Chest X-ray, PA view. Patient: 53 years old, sex M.
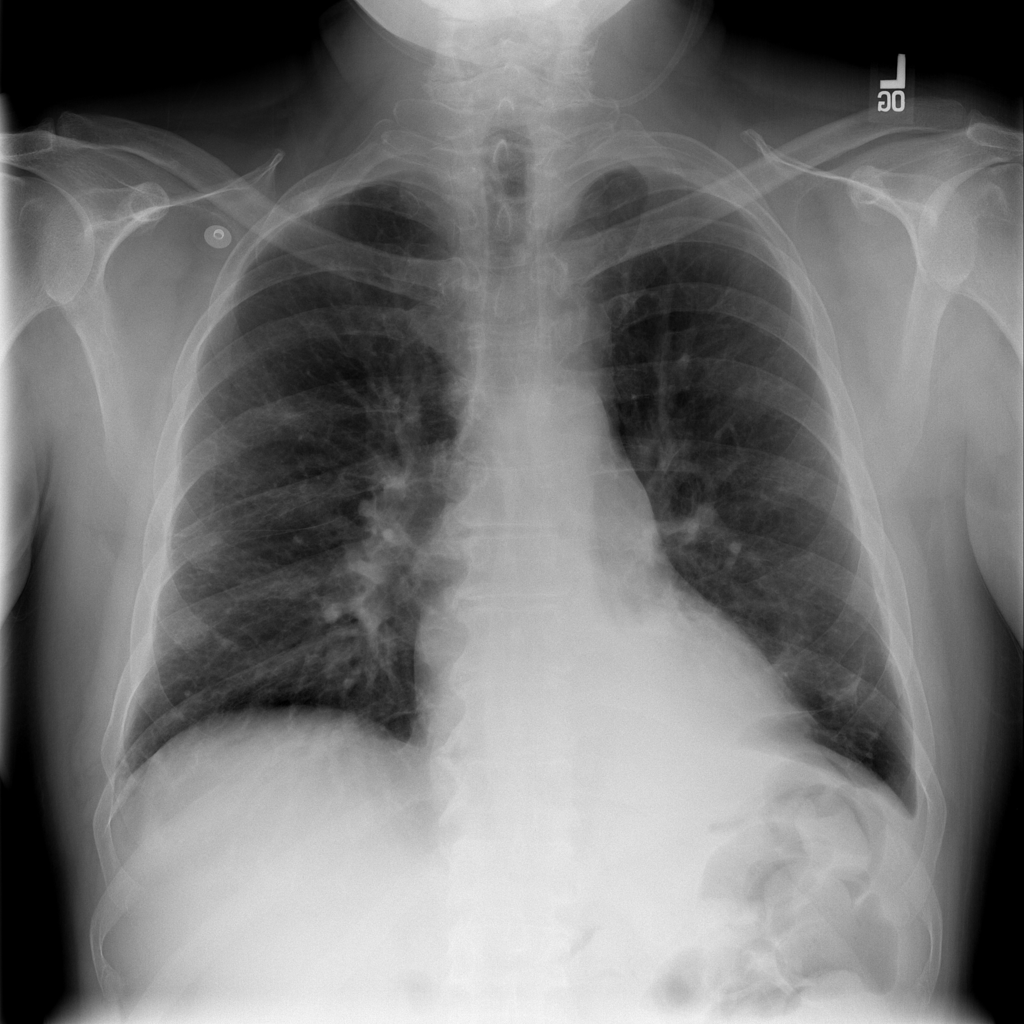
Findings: Infiltration, Mass